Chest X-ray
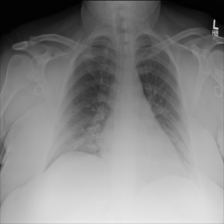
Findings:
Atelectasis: negative
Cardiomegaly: negative
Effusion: negative
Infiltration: negative
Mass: negative
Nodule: negative
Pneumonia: negative
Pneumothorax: negative
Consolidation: negative
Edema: negative
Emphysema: negative
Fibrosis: negative
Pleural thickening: negative
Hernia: negative